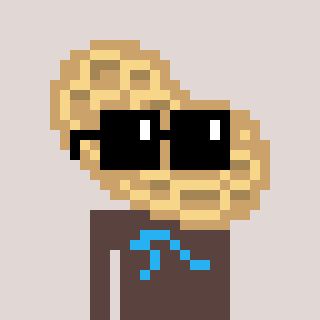
a pixel art character with square black sunglasses, a peanut-shaped head and a darkbrown-colored body on a warm background